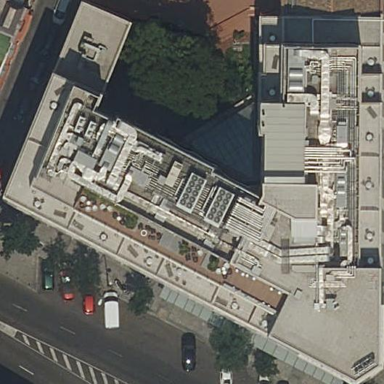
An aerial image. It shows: Hotel building.